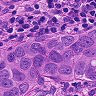
Metastatic tissue present: yes